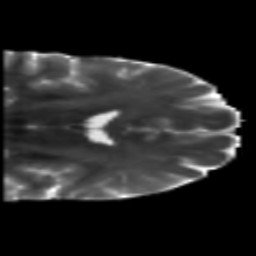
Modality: T2w
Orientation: coronal
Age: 46
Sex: male
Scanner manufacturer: siemens
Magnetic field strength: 3 T
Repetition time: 5.5 s
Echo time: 0.101 s